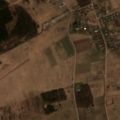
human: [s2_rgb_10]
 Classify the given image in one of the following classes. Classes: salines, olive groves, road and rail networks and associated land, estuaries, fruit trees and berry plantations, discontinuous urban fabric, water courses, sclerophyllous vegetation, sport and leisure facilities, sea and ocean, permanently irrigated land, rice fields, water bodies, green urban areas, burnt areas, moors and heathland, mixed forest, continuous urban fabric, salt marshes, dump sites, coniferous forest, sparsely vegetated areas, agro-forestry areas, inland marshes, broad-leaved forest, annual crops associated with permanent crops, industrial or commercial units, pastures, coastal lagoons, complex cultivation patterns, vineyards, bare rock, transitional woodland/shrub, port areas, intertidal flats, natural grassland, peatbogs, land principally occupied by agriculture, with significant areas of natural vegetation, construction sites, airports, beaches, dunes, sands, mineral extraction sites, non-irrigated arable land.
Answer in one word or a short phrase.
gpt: discontinuous urban fabric, non-irrigated arable land, pastures, complex cultivation patterns, mixed forest